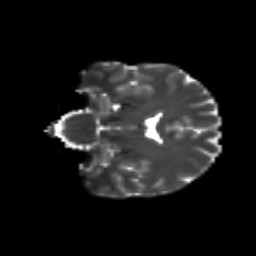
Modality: T2w
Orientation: coronal
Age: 21
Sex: male
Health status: healthy
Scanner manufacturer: siemens
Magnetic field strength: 3 T
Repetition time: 8.6 s
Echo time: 0.095 s